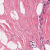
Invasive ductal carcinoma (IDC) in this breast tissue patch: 0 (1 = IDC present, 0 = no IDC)